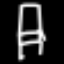
Label: chair